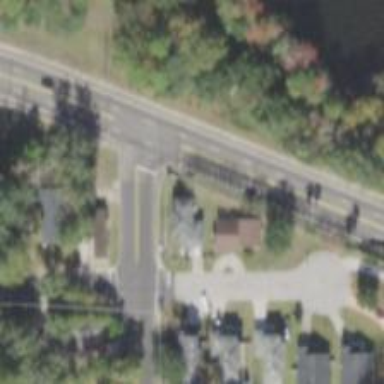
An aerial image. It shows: Unmarked road crossing.